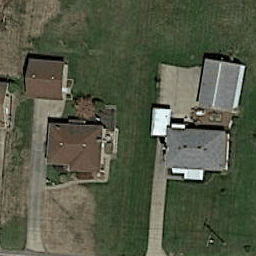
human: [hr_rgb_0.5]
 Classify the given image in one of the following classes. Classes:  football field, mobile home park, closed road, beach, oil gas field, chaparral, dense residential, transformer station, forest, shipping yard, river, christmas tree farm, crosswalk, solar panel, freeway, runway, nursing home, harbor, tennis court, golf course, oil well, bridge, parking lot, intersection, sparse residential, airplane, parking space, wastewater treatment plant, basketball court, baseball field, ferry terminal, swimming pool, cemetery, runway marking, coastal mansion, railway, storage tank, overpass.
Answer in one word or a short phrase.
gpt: sparse residential